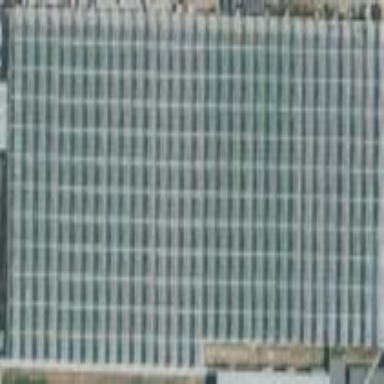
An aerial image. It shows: Greenhouse.